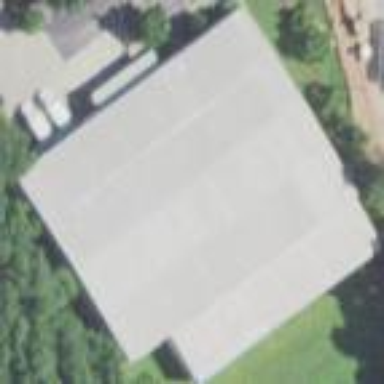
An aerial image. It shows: Commercial building.